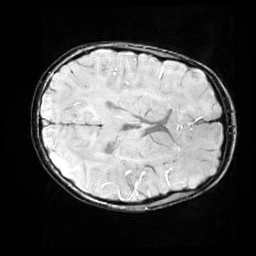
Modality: SWI
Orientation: axial
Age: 11
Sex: female
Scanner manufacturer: siemens
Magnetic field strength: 3 T
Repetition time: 0.027 s
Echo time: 0.02 s